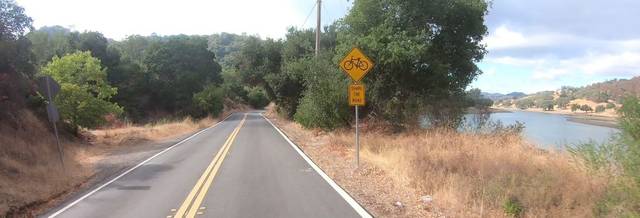
Region: United States
Coordinates: 37.079, -121.709